Interaction volume radius: 10 \u00c5
Interaction volume height: 15 \u00c5
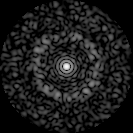
Disorder parameter: 0.8567